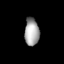
Tissue: lung
Cell type: Endothelial cells
Senescence score: 0.5763
Nuclear area (px): 393
Mean DAPI intensity: 164.14